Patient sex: M
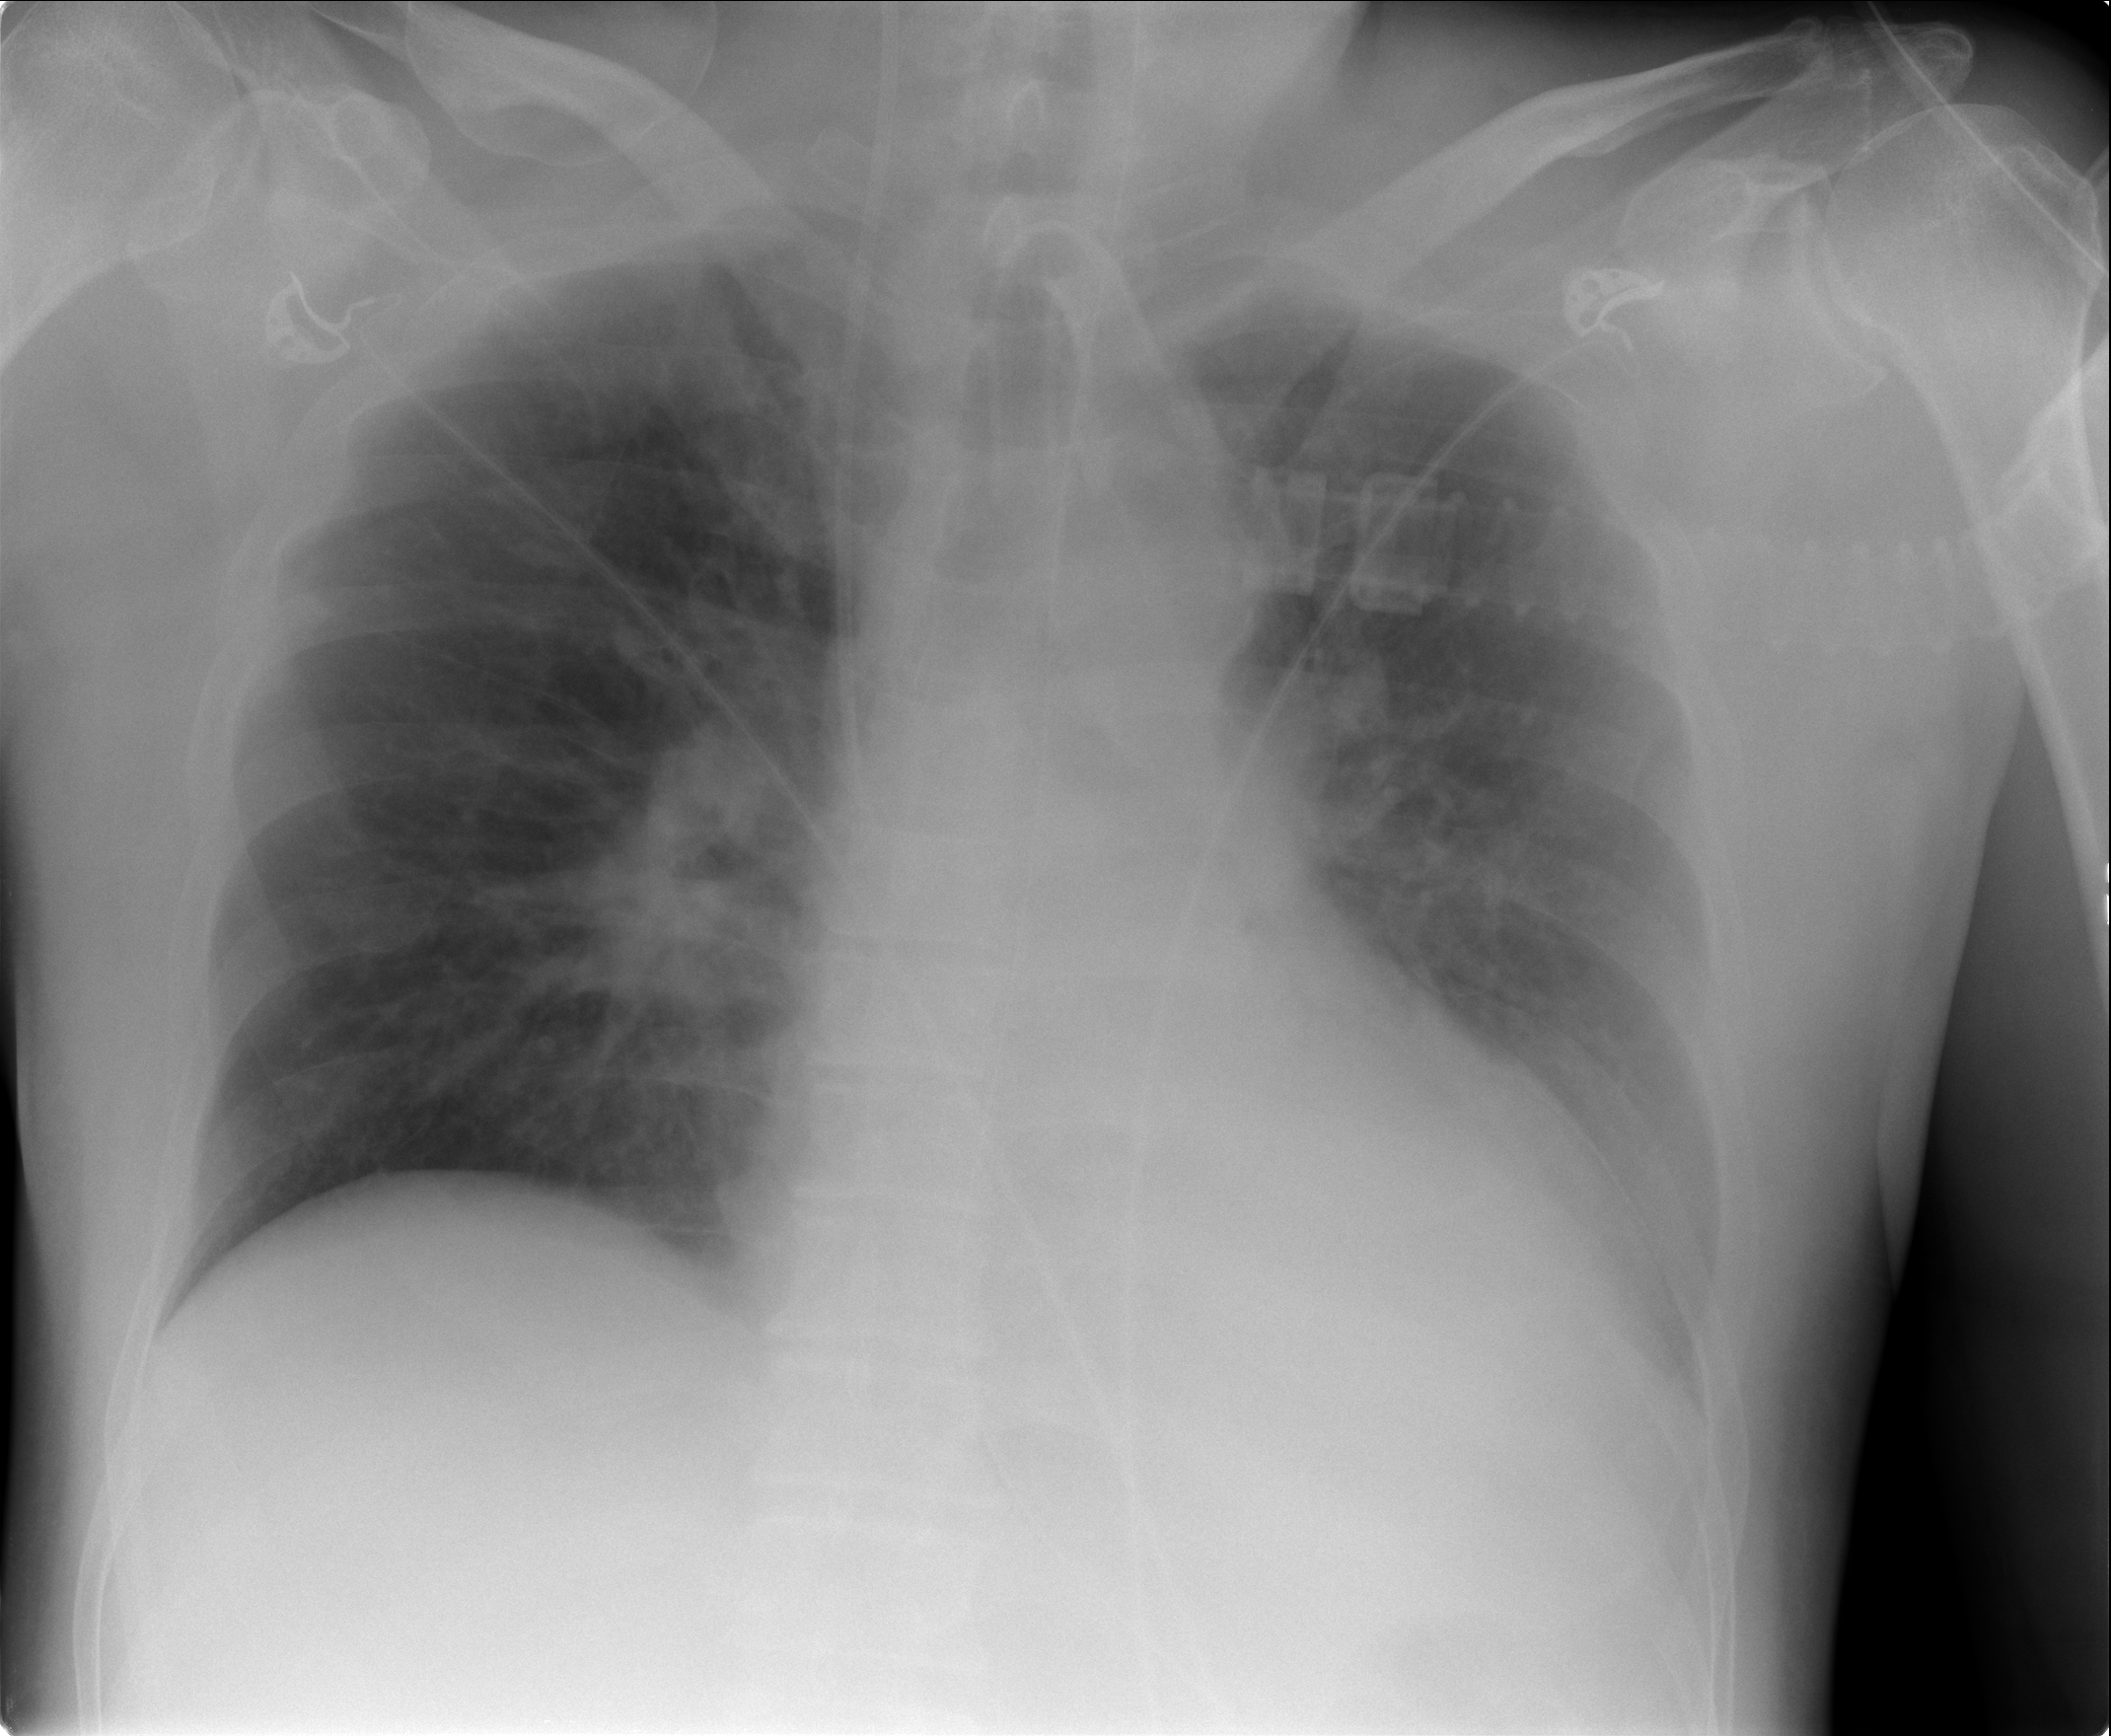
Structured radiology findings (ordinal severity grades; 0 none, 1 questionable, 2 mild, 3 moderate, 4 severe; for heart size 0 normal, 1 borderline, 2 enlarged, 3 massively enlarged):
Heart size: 2
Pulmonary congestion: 2
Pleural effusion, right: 0
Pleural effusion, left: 0
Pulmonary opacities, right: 0
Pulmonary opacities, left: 0
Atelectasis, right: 0
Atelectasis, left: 0